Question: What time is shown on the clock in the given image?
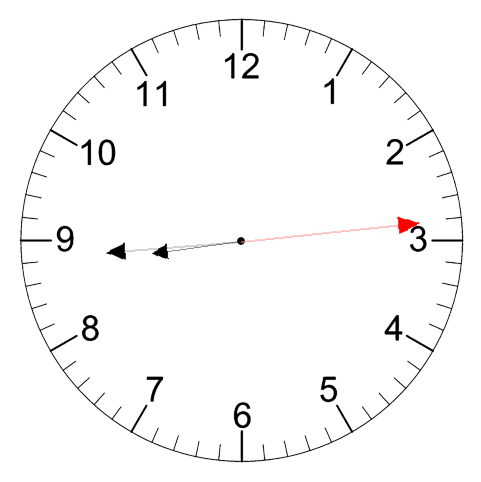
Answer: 08:44:14